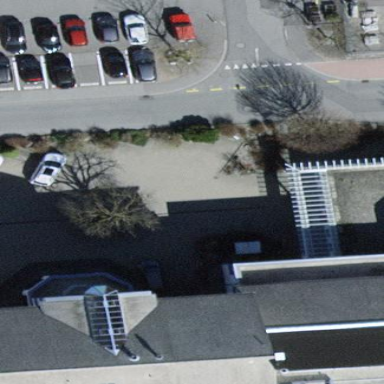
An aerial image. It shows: Office building.